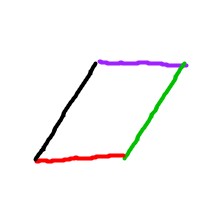
Shape: parallelogram